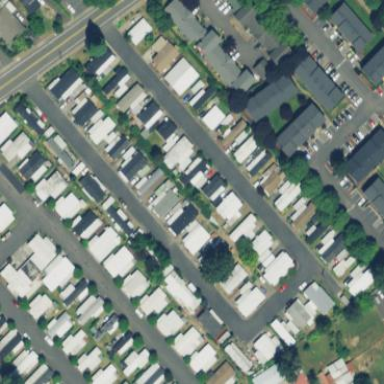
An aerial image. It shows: Residential area designated as trailer park.